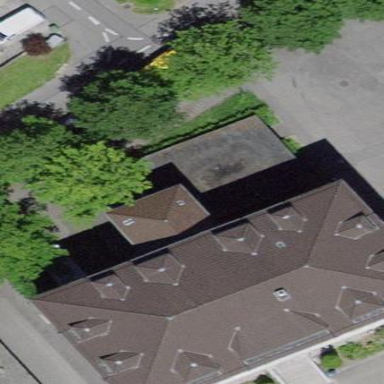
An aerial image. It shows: School building with hipped roof.